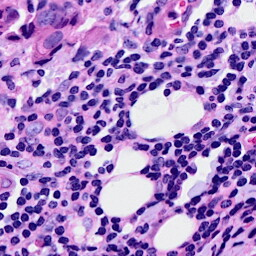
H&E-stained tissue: Breast